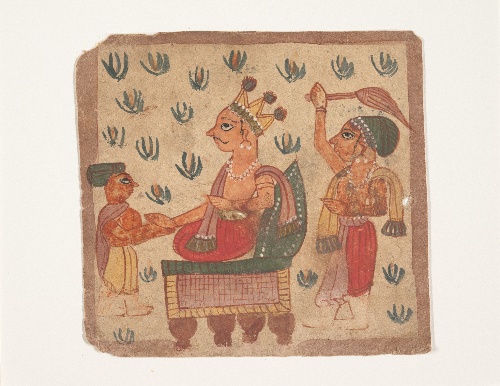
Date: 1725
Object type: Painting
Classification: Paintings
Medium: Ink and opaque watercolor on paper
Culture: India (Gujarat)
Dimensions: 4 5/8 x 5 in. (11.8 x 12.7 cm)
Department: Asian Art
Credit line: Gift of Daniel J. Slott, 1977
Accession year: 1977
Repository: Metropolitan Museum of Art, New York, NY
Tags: Kings|Men|Thrones